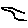
Label: bird